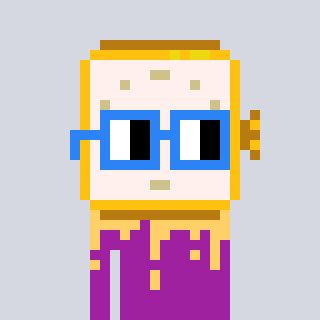
a pixel art character with square blue glasses, a watch-shaped head and a magenta-colored body on a cool background